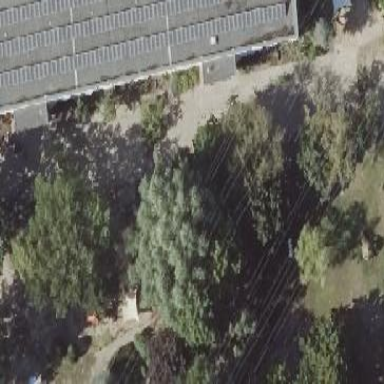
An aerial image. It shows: Kindergarten.